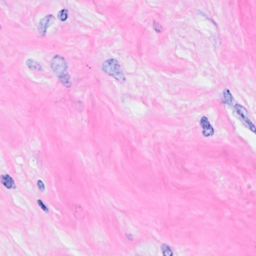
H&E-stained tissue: Breast